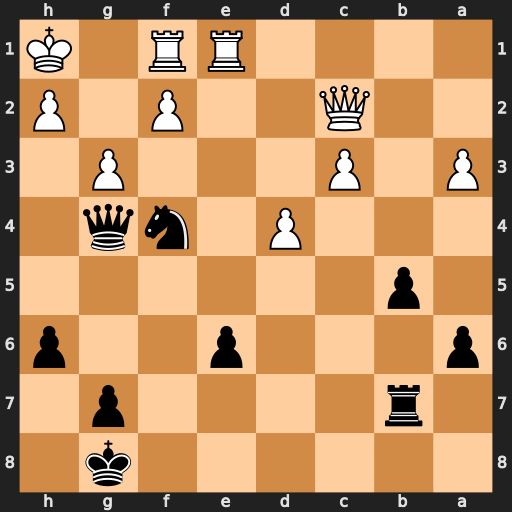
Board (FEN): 6k1/1r4p1/p3p2p/1p6/3P1nq1/P1P3P1/2Q2P1P/4RR1K
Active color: b
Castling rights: -
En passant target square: -
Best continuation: Qf3+ Kg1 Nh3#